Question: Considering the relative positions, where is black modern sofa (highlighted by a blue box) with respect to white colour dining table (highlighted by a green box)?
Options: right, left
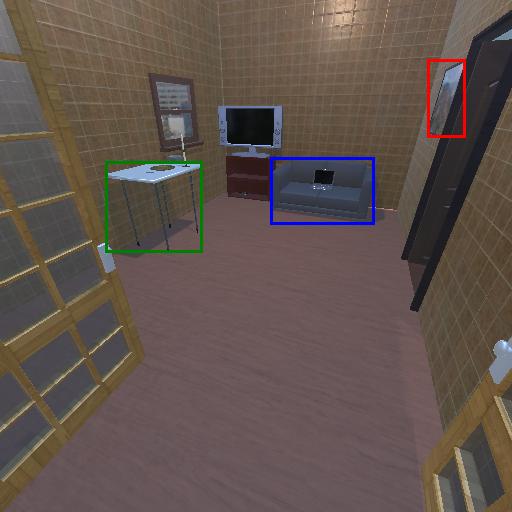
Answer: right